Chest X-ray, PA view. Patient: 37 years old, sex F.
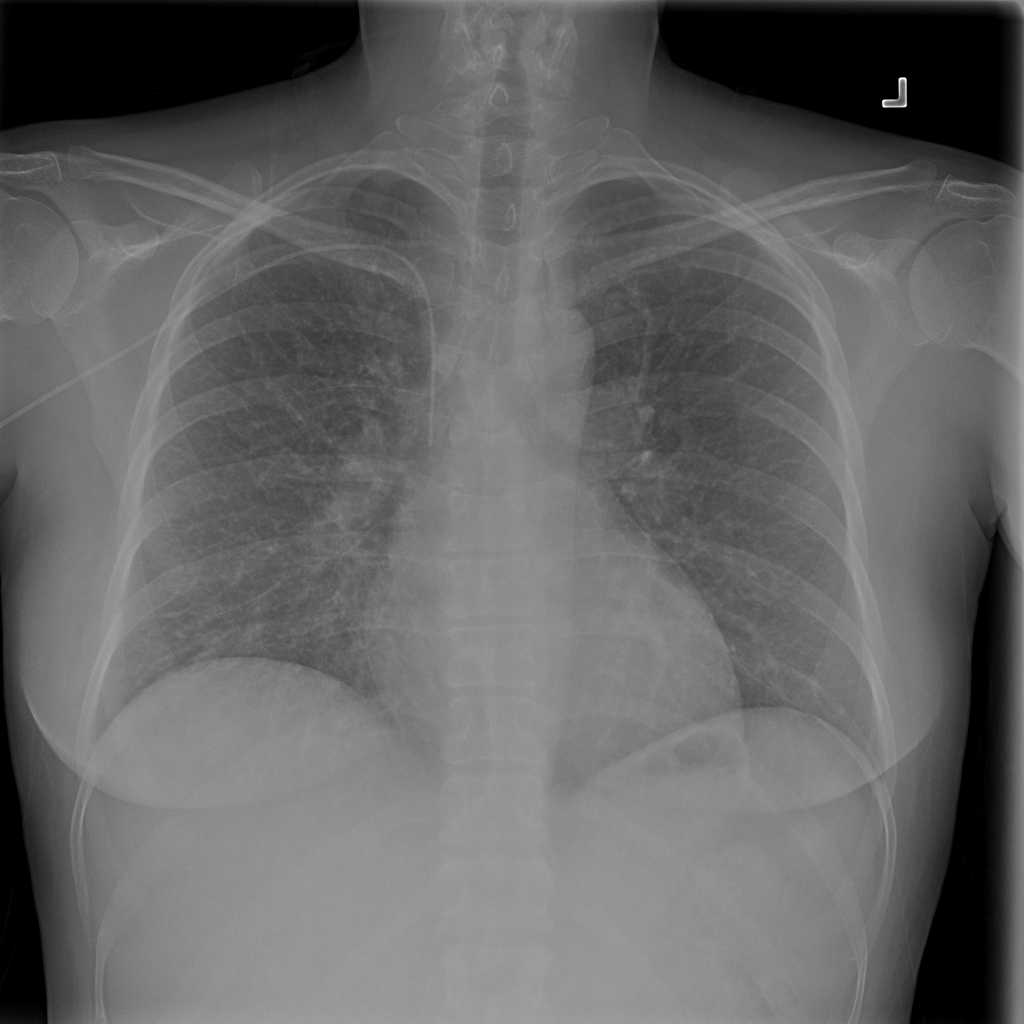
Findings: Infiltration